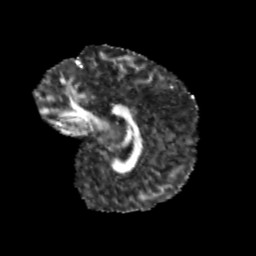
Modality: FA
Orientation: sagittal
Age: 9
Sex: male
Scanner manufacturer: siemens
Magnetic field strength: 3 T
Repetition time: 3.8 s
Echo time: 0.07 s